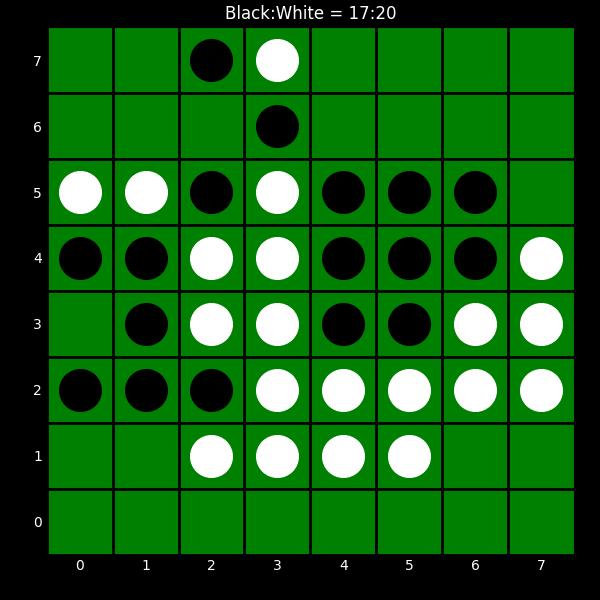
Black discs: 17
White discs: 20